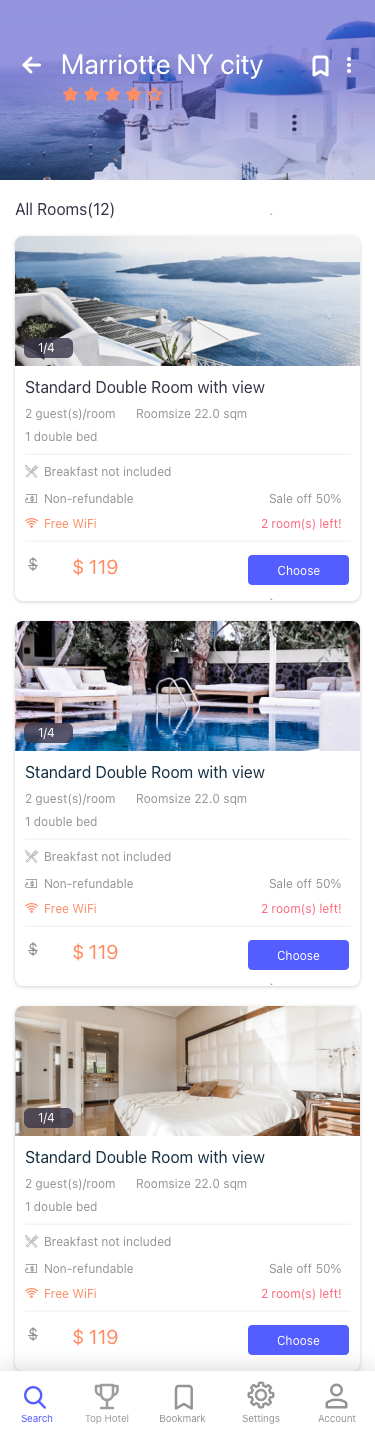
Text in this UI design:
Marriotte NY city
2 guest(s)/room
1 double bed
Breakfast not included
Non-refundable
Free WiFi
2 room(s) left!
Sale off 50%
Roomsize 22.0 sqm
Standard Double Room with view
Choose
$ 219

$ 119

1/4
2 guest(s)/room
1 double bed
Breakfast not included
Non-refundable
Free WiFi
2 room(s) left!
Sale off 50%
Roomsize 22.0 sqm
Standard Double Room with view
Choose
$ 219

$ 119

1/4
2 guest(s)/room
1 double bed
Breakfast not included
Non-refundable
Free WiFi
2 room(s) left!
Sale off 50%
Roomsize 22.0 sqm
Standard Double Room with view
Choose
$ 219

$ 119

1/4
Account
Bookmark
Search
Settings
Top Hotel
All Rooms(12)